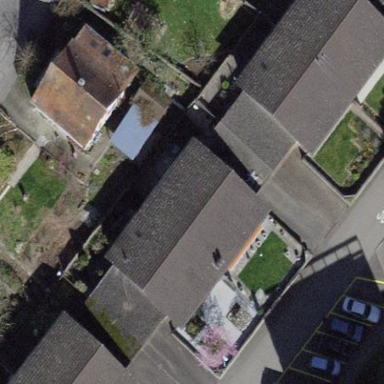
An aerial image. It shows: Building with tile roof.